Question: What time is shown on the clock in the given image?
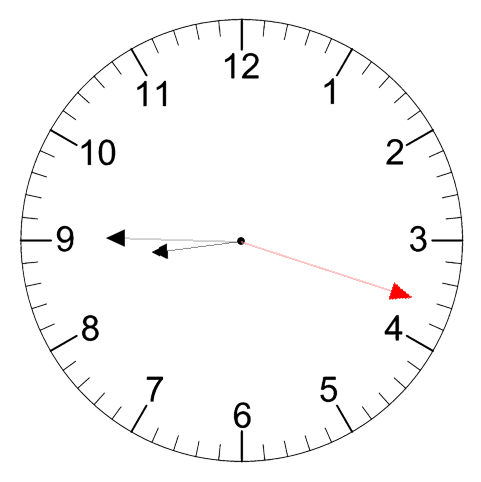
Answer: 08:45:18